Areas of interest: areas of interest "Taipingzhuang Community Market"
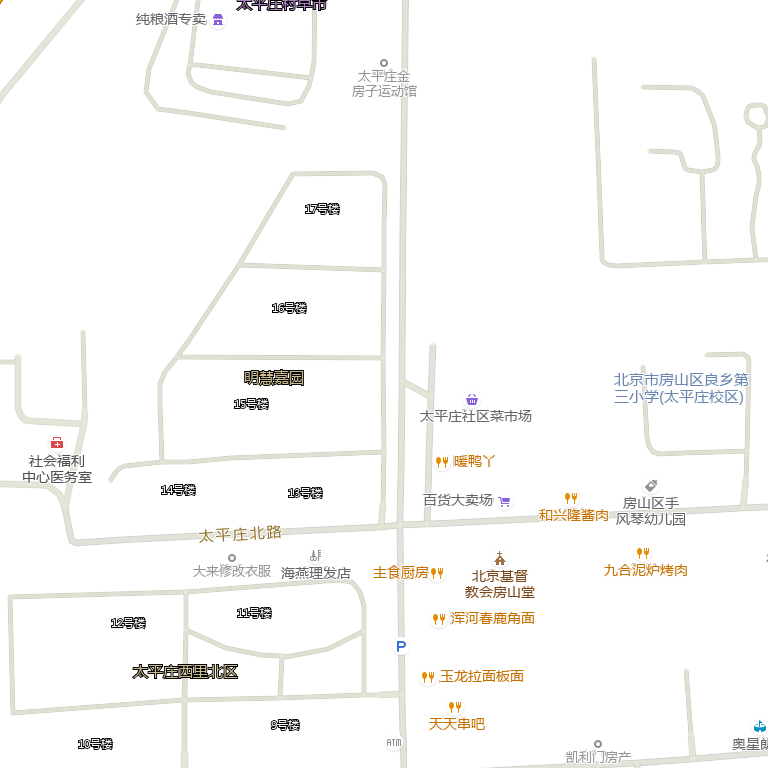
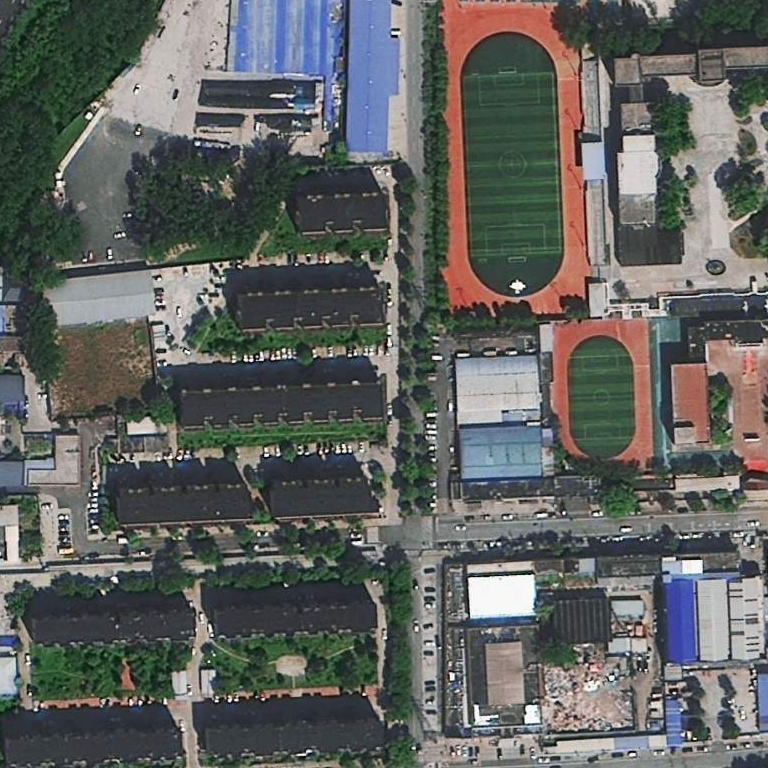